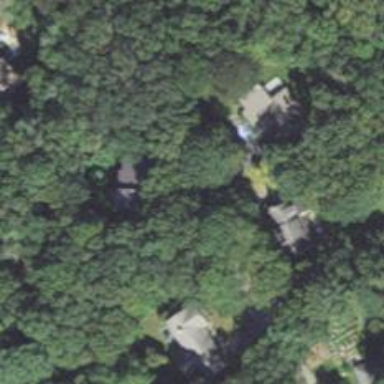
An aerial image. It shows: Residential driveway.